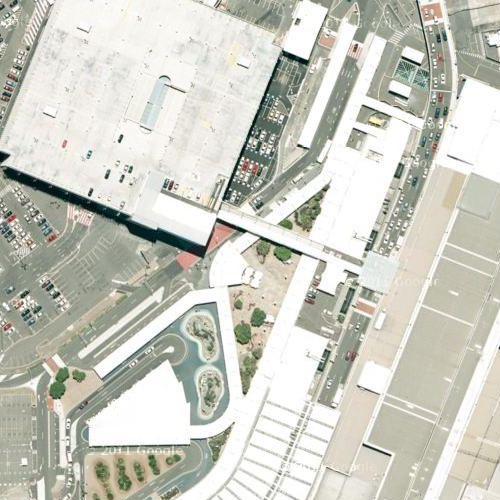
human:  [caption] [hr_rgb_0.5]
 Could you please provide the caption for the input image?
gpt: There are two white airplanes parked on the airport .

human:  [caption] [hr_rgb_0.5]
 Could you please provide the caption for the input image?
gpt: Two white airplanes parked on the airport .

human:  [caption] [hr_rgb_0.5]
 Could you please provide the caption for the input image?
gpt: Two white airplanes parked on the airport with some airport buildings beside .

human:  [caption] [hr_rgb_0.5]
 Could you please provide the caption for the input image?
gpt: There are two white airplanes parked on the airport .

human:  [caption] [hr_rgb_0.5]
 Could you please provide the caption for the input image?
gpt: Two white airplanes parked on the airport .